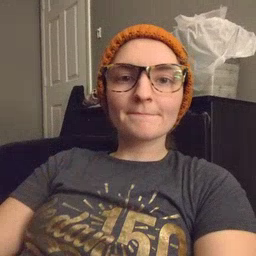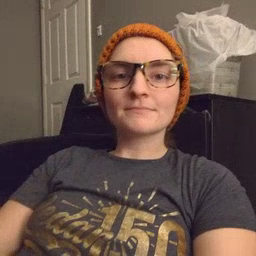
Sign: puppy